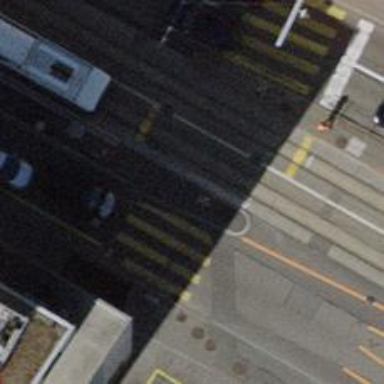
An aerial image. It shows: Platform with shelter for public transport and railway.